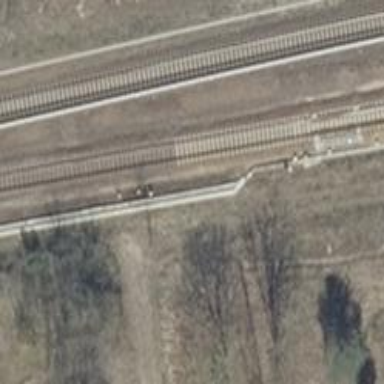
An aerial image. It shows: Railway signal.